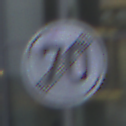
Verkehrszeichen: EndeGeschwindigkeit70
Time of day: SunriseSunset
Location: Outdoor (Urban)
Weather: PartlyCloudy
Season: NotSpecified
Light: Natural